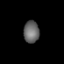
Tissue: prostate
Cell type: T cells
Senescence score: 0.3191
Nuclear area (px): 335
Mean DAPI intensity: 102.693